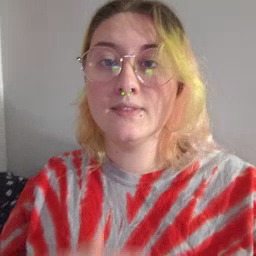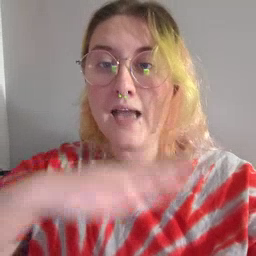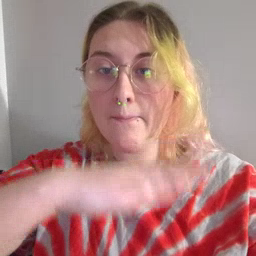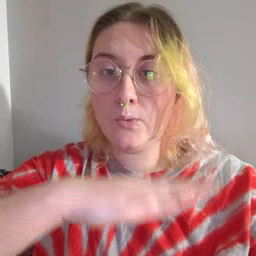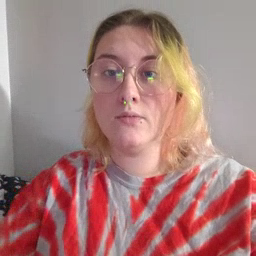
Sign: table